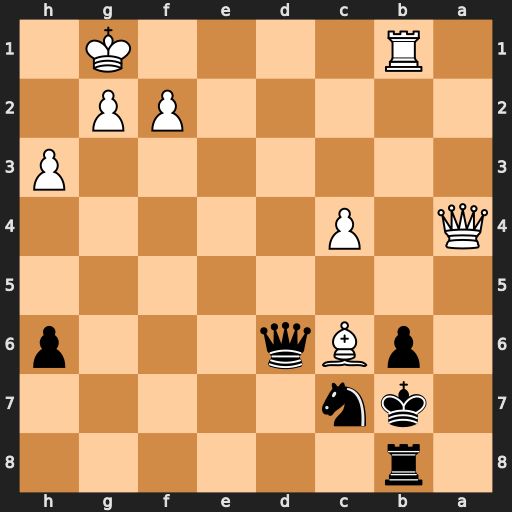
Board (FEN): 1r6/1kn5/1pBq3p/8/Q1P5/7P/5PP1/1R4K1
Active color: b
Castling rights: -
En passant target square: -
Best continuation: Qxc6 Qxc6+ Kxc6